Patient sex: F
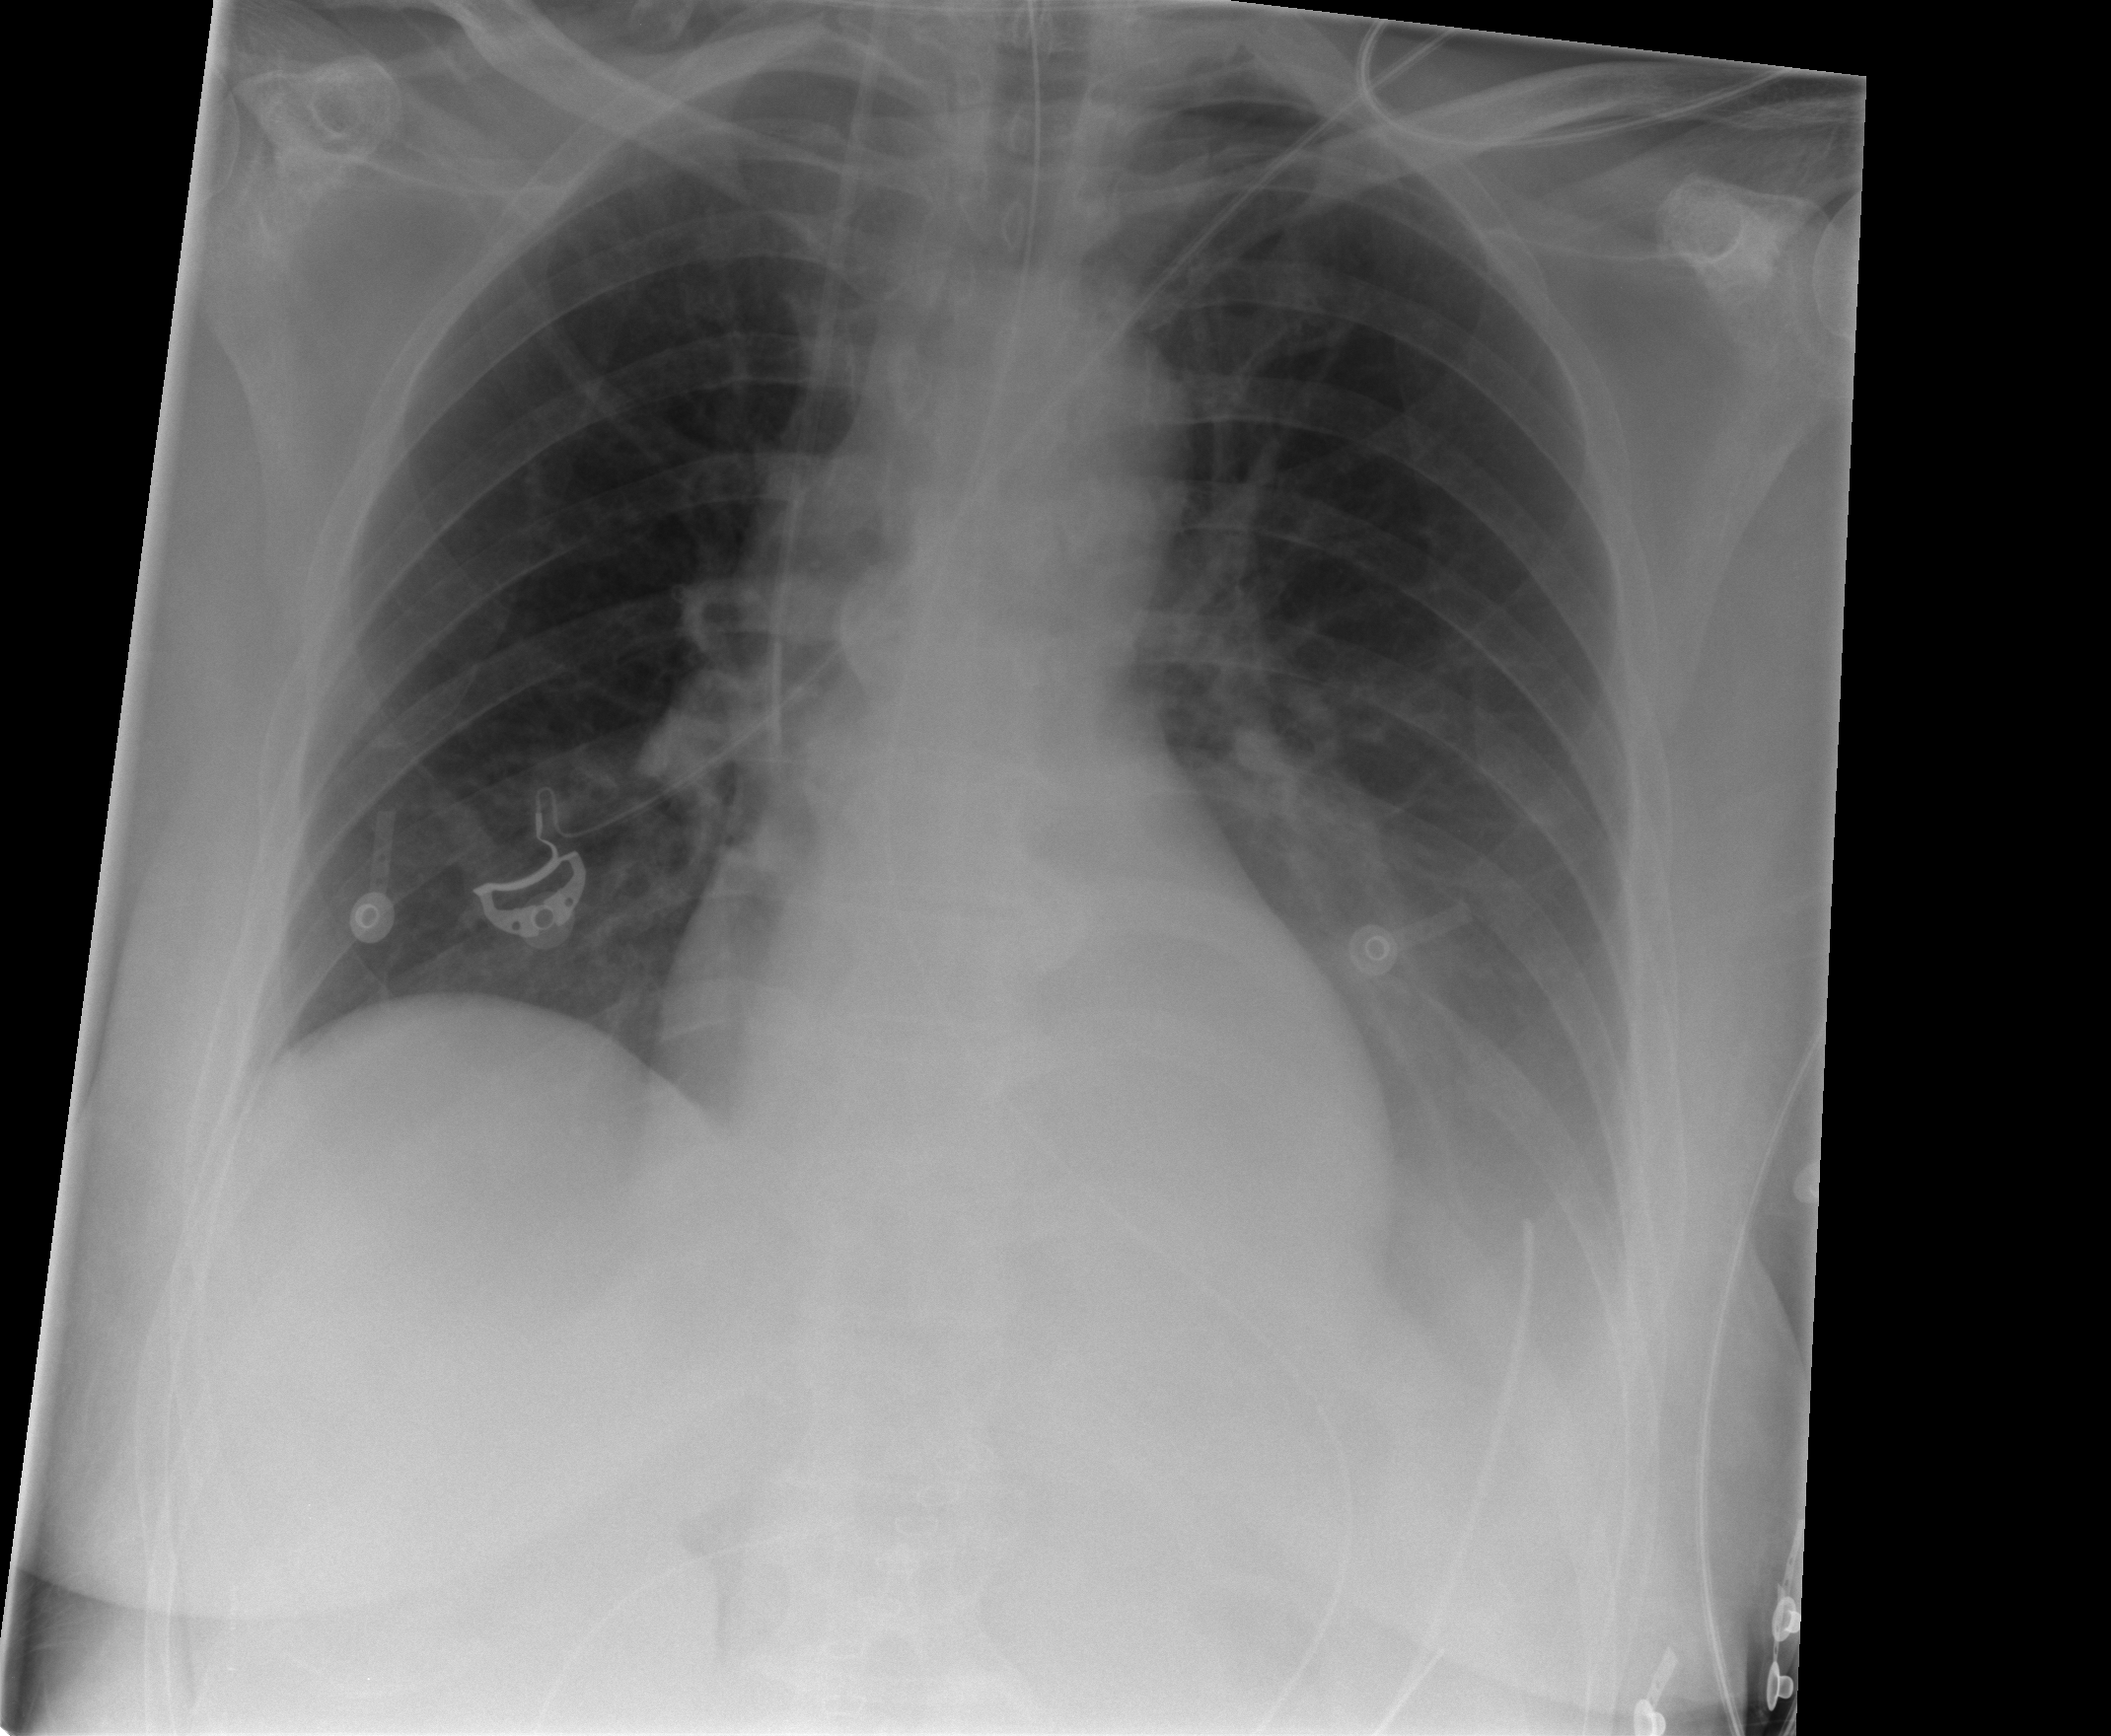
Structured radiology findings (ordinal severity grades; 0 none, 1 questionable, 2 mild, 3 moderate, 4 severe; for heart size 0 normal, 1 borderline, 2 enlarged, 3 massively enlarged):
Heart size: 0
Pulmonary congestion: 1
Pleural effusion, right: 0
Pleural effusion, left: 2
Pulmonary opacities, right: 0
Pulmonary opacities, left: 0
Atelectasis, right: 0
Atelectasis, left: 2